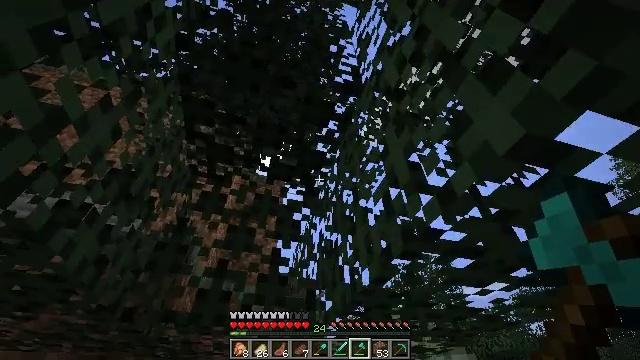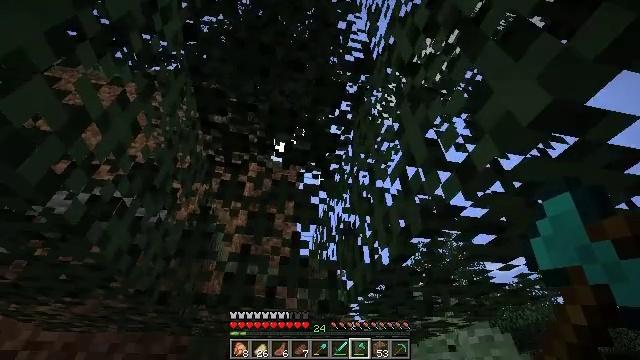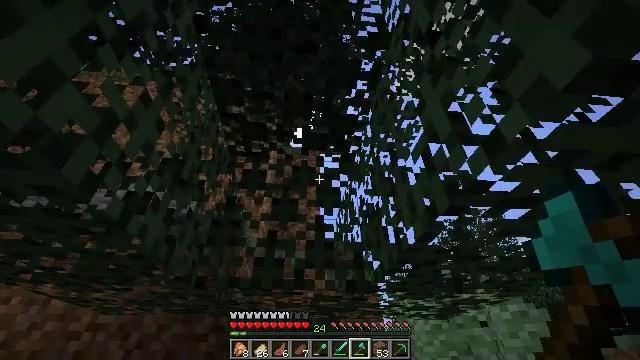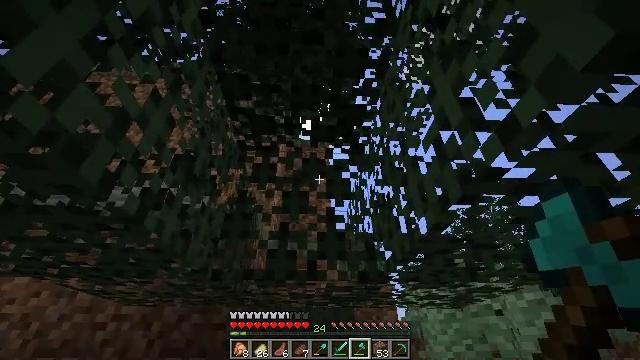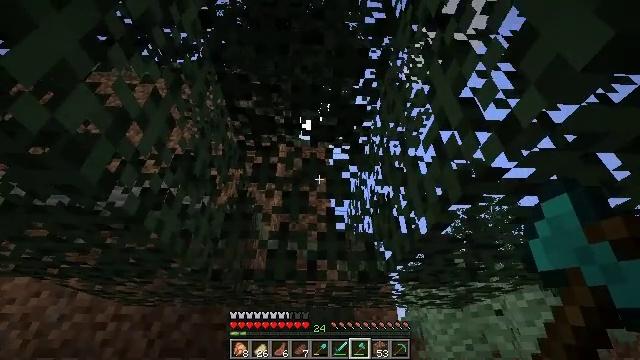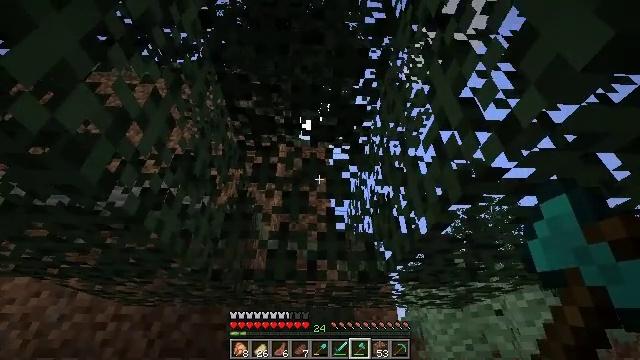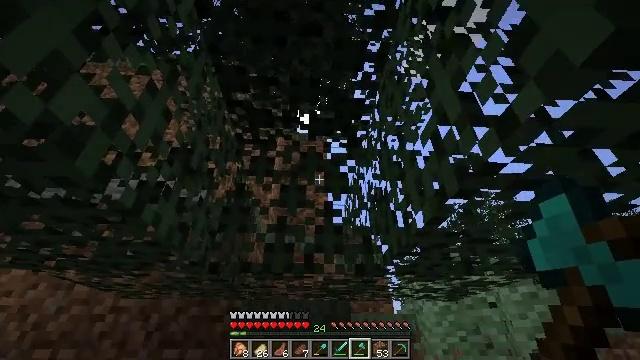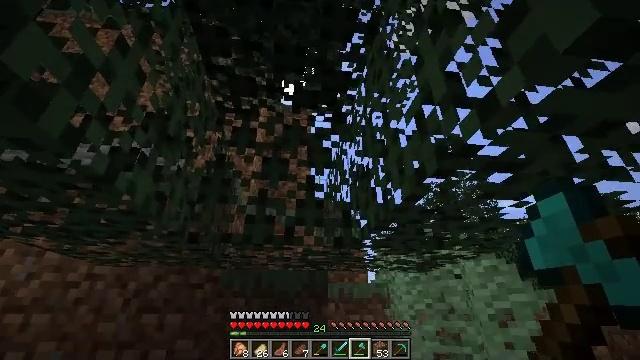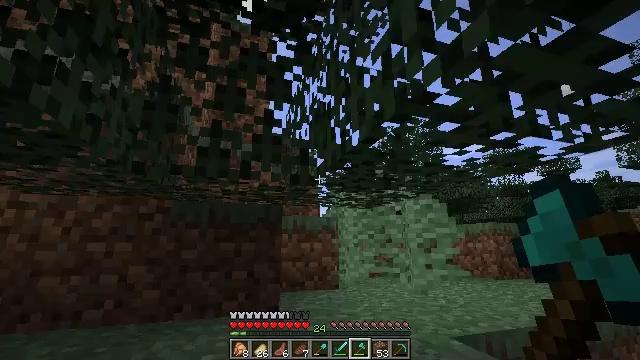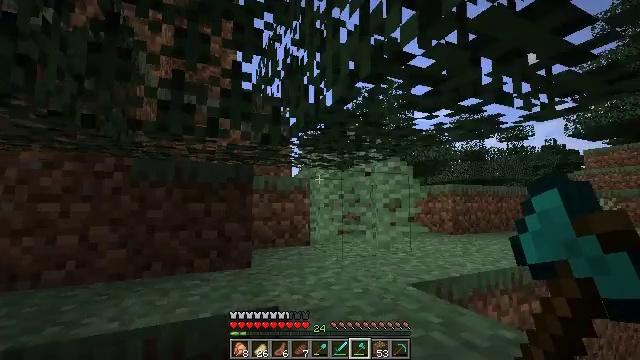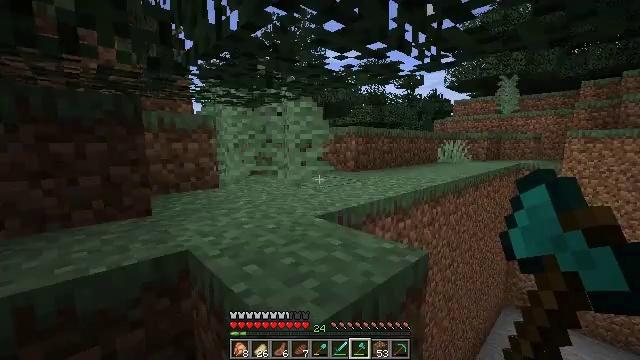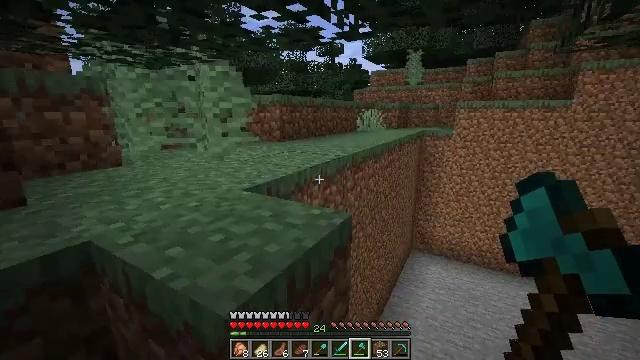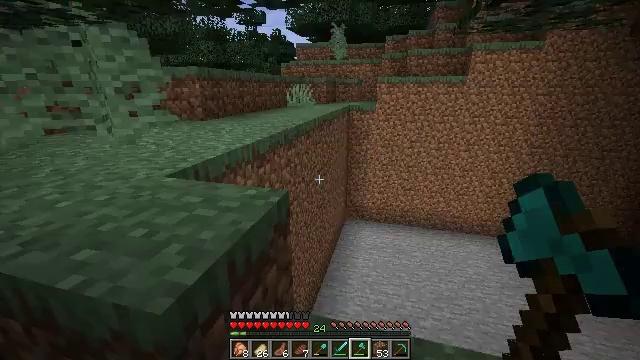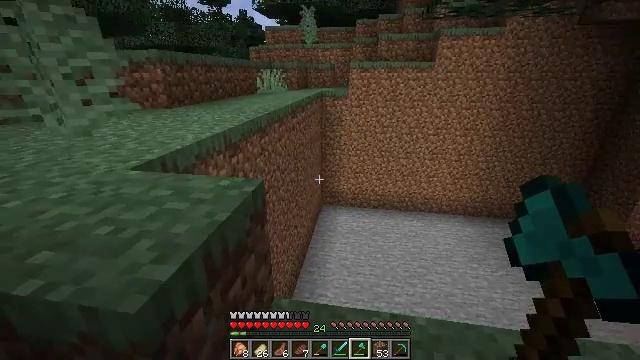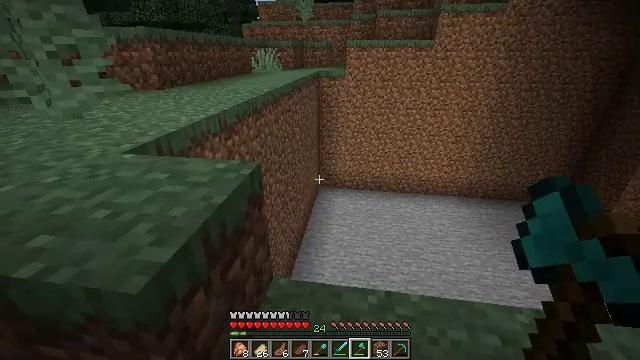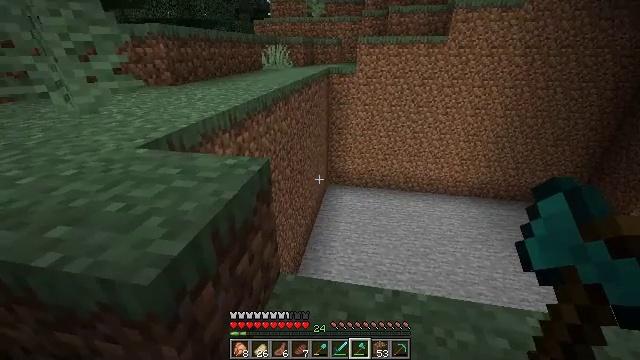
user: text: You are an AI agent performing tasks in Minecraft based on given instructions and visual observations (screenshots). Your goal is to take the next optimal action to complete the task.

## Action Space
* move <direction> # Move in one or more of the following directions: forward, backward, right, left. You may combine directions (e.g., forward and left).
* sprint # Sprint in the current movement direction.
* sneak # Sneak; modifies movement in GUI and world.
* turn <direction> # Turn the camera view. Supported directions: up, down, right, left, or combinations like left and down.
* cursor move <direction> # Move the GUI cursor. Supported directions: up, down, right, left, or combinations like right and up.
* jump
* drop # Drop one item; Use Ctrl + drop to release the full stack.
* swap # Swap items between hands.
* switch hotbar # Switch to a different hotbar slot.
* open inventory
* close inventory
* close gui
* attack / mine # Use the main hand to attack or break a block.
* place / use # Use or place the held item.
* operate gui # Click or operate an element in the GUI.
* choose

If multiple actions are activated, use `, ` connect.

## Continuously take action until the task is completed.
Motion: motion action
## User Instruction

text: Mine the poppy flower.
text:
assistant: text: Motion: turn left and down
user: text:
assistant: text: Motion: turn left and down
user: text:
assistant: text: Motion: turn left and down
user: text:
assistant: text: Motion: no_op
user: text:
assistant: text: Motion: no_op
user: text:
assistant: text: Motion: turn down
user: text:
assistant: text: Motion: turn right and down
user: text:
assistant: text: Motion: turn right and down
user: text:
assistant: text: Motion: turn right and down
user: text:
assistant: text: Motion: turn right and down
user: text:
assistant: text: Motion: turn right and down
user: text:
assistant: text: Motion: turn right and down
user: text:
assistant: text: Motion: turn right and down
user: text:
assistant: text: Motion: turn down
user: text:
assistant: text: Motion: turn left
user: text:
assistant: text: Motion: no_op
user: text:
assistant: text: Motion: no_op
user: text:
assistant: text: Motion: no_op
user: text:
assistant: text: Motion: no_op
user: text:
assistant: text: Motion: no_op
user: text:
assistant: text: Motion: turn right and up
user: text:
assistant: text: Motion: no_op
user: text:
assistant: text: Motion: turn left and down
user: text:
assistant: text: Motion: turn left and down
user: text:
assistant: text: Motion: turn left and down
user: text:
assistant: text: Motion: turn left
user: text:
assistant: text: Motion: turn left
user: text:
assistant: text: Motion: no_op
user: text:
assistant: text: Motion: no_op
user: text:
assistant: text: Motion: no_op